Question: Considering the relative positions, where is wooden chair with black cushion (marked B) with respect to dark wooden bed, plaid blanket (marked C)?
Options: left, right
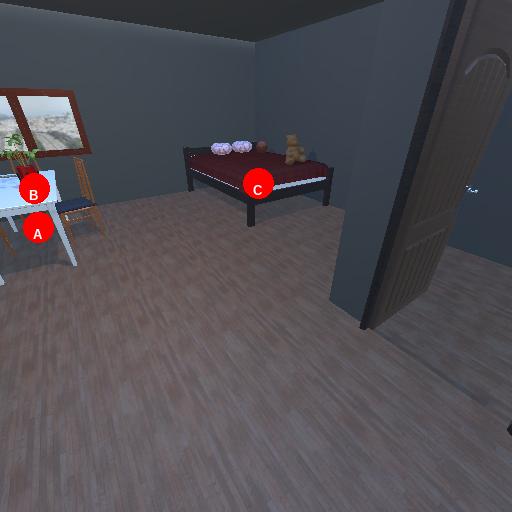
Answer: left